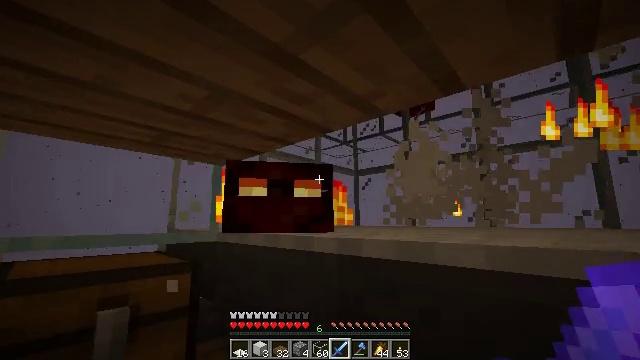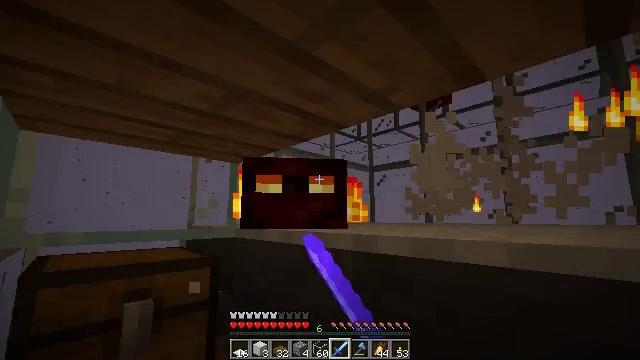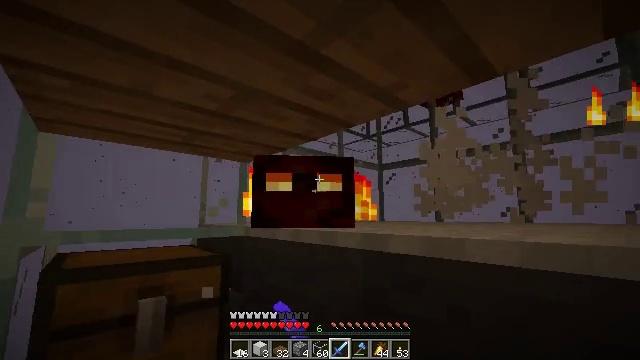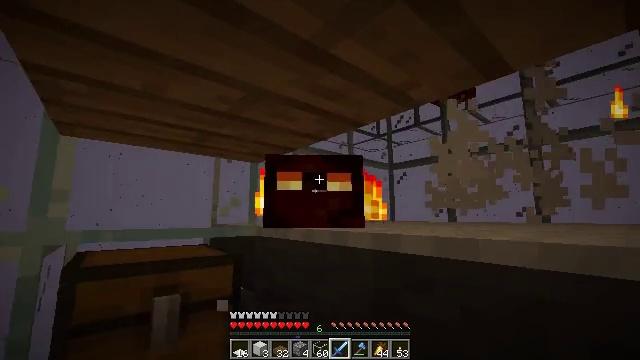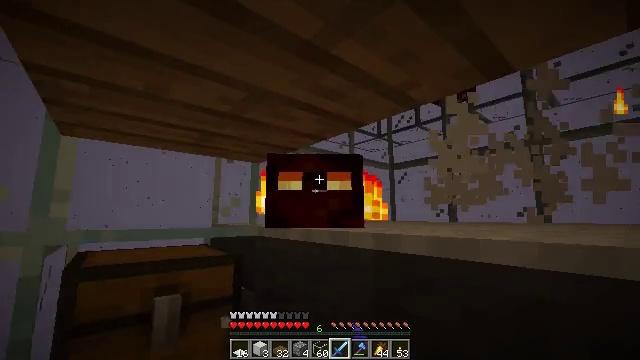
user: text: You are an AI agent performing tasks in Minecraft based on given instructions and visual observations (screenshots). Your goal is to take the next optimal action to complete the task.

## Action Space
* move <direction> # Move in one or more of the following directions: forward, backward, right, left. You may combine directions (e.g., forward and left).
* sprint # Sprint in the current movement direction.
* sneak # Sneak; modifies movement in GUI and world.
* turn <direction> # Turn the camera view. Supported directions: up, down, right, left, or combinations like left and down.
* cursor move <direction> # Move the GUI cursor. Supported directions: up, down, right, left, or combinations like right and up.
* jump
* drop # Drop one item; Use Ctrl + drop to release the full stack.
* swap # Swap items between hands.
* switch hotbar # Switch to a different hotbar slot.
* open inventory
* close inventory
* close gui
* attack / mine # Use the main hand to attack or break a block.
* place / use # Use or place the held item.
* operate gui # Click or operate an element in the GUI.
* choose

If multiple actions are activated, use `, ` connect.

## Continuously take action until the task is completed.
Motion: motion action
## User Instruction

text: Defeat a magma cube.
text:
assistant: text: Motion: turn left, attack / mine
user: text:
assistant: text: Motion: turn left, attack / mine
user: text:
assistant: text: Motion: turn left, attack / mine
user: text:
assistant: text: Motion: no_op
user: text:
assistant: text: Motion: attack / mine